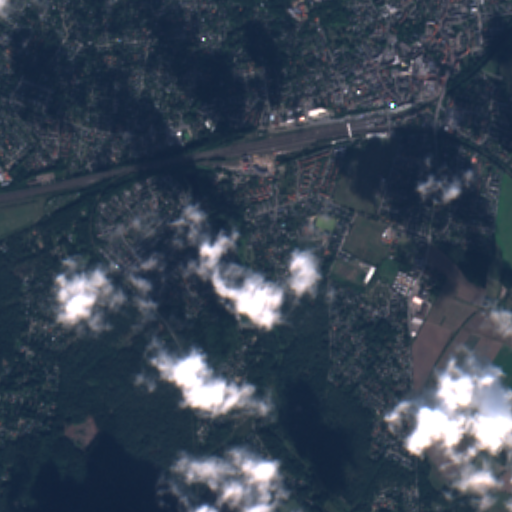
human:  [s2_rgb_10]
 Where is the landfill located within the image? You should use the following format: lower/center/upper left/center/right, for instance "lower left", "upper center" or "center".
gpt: The landfill is located in the center left of the image.
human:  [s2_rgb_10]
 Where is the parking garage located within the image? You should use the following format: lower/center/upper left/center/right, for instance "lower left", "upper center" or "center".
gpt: The parking garage is located in the upper right of the image.
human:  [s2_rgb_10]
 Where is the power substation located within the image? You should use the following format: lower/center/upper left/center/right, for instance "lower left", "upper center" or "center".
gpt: The power substation is located in the upper center of the image.
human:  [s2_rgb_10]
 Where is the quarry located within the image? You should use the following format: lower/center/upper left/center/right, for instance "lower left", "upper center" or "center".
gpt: The quarry is located in the center right of the image.
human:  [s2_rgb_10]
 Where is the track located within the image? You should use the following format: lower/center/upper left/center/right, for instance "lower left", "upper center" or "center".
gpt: There is no track in the image.